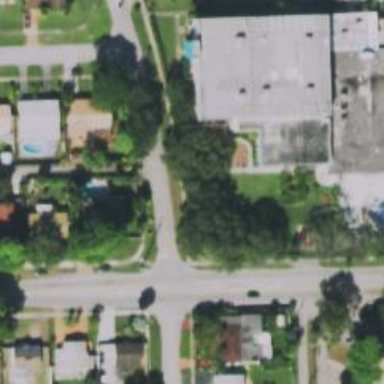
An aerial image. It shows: Alley classified as service road.